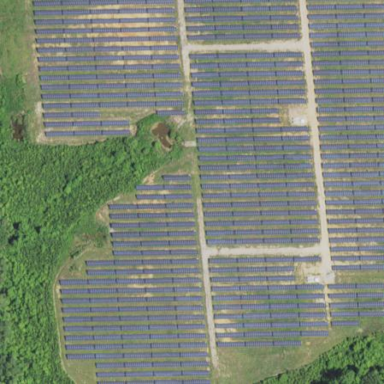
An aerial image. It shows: Solar power plant enclosed by fence. The plant generates electricity using photovoltaic technology.